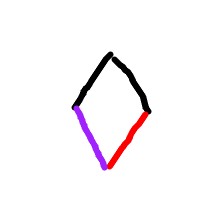
Shape: rhombus